Возможно, что вы еще не изучали, что такое электрический ток, какими величинами он описывается, каким законам подчиняется. Но вы же участник олимпиады по экспериментальной физике! Поэтому, если Вам какой-то закон не знаком, то откройте его самостоятельно! Пусть вам помогут рассуждения по аналогии. Электрический ток почти то же самое, что и «ток» жидкости по трубе. Представьте себе горизонтальную трубу, по которой надо прокачивать жидкость (например, нефть). Основной величиной, которая описывает течение нефти, считается объем $W$, который протекает через поперечное сечение трубы в единицу времени (эта величина называется расход). Чтобы нефть протекала по трубе к ее концам нужно приложить некоторую разность давлений $P$.  Рис. 1 Подумайте, как расход зависит от приложенной разности давлений. Конечно, расход зависит и от других параметров: свойств перекачиваемой нефти, размеров трубы. Подумайте, как, например, зависит расход от длины трубы (при неизменных остальных характеристиках). Все то же самое можно сказать и про электрический ток, текущий по проводу. Его основной характеристикой является количество заряда, протекающего через поперечное сечения провода в единицу времени. Эта величина называется силой тока $I$, измеряется в амперах (или тысячных долях ампера – миллиамперах). Чтобы по проводу протекал электрический ток, к его концам следует приложить электрическое напряжение $U$, которое создается источником, в вашей работе – батарейкой. Сила электрического тока также зависит от свойств и геометрических размеров провода, например, от его длины.  Рис. 2 Для измерения электрического напряжения и силы тока вам необходимо использовать электронный мультиметр. Инструкция по использованию мультиметра приведена в конце условия.
Часть A. Знакомство с мультиметром
Часть B. Как напряжение зависит от длины проволоки
Подключите мультиметр (в режиме измерения напряжения) непосредственно к выводам батарейки – запишите значение измеренного напряжения $U_0$, которое можно назвать напряжением холостого хода, так как в этом случае ток через батарейку пренебрежимо мал.
Соберите электрическую цепь, изображенную на рис. 3, проволока подключена на всю длину. Измерьте зависимость напряжения на участке проволоки $U_1(x)$ от его длины.Постройте график полученной зависимости.
Часть C. Как зависит сила тока от длины проволоки
Предложите простую формулу, описывающую полученную зависимость, найдите численные значения параметров этой формулы.
Соберите цепь, показанную на рис. 4.Измерьте зависимость силы тока $I_2(x)$ в этой цепи от длины подключенного участка проволоки $x$.
Часть D. Как сила тока зависит от напряжения
Покажите, что найденная зависимость может быть описана формулой \begin{equation} \begin{equation} \begin{equation} I_2 = \frac{a_2}{b_2+x}, \begin{equation} I_2 = \frac{a_2}{b_2+x}, \begin{equation} I_2 = \frac{a_2}{b_2+x}, \tag{2}\end{equation}где $a_2$, $b_2$ — постоянные величины. На основании экспериментальных данных определите численные значения этих коэффициентов.
Соберите цепь, показанную на рис. 5, в которой батарейка подключается к той же точки провода, что и мультиметр. Измерьте зависимость напряжения от длины $x$ участка проволоки в этом случае.Измерения проведите при тех же значениях длины $x$, которые вы использовали при измерениях силы тока в п. $\textbf{C1}$.
Используя данные полученные в п. и п. и п. и п. постройте график зависимости напряжения на участке проволоки $x$ от силы тока через него.
Предложите простую формулу, описывающую полученную зависимость. Найдите численные значения параметров этой формулы. Мультиметр позволяет измерять многие электрические параметры. Для выполнения вашего задания необходимо использовать мультиметр как цифровой вольтметр (измерение напряжения) и как цифровой амперметр (измерение силы тока).
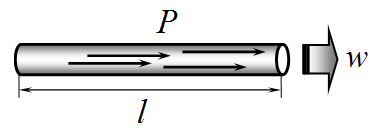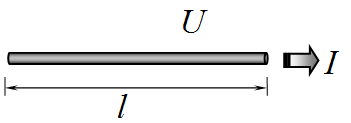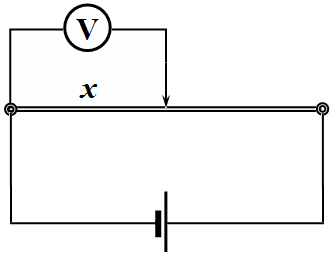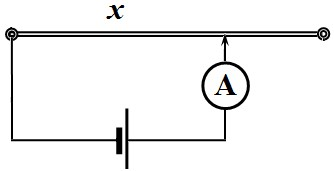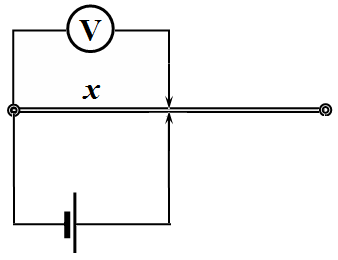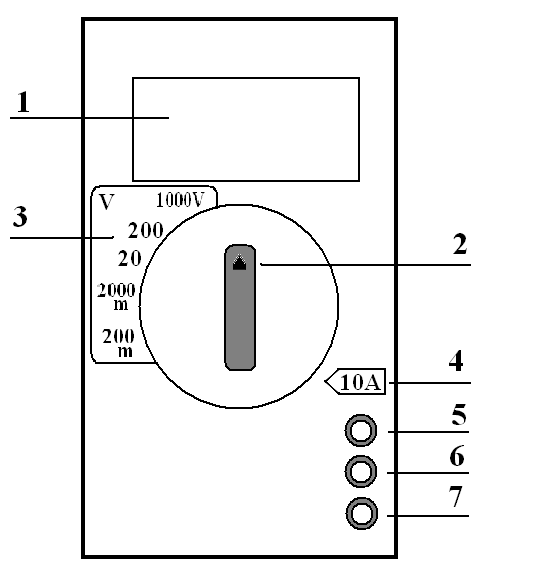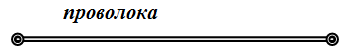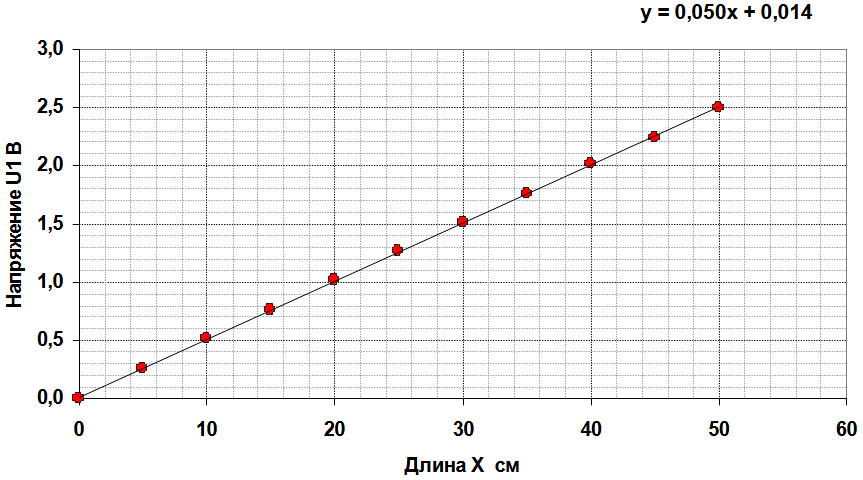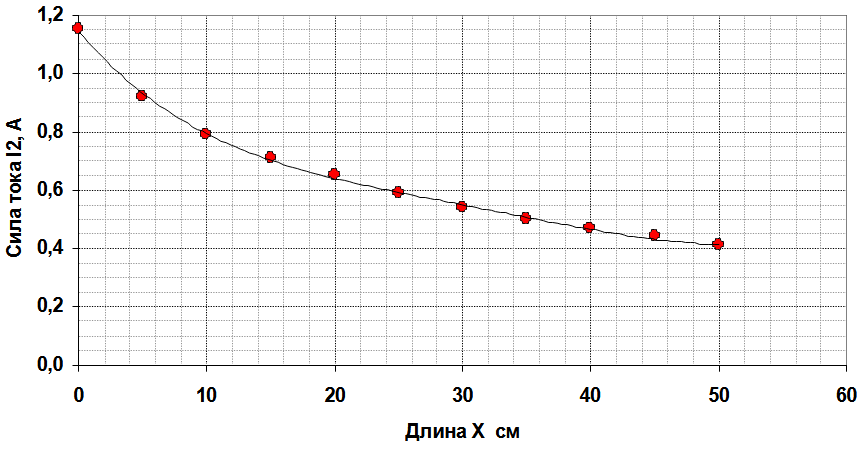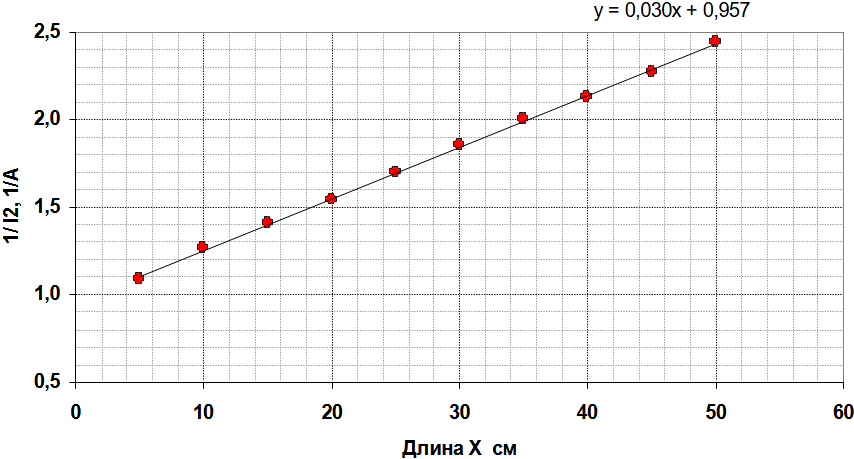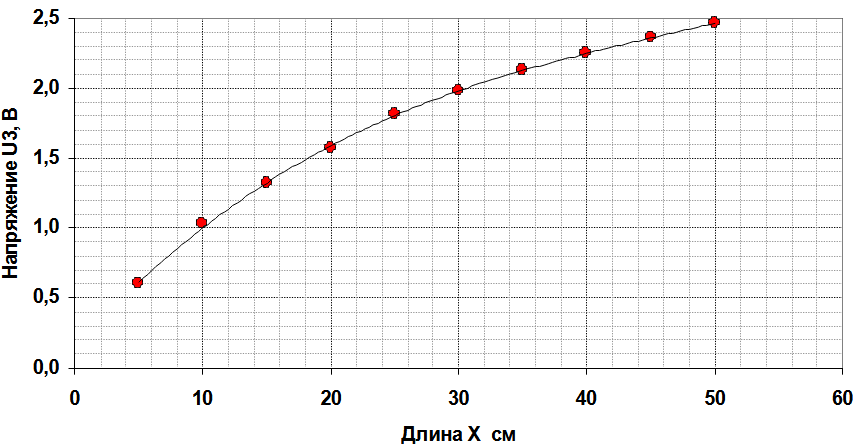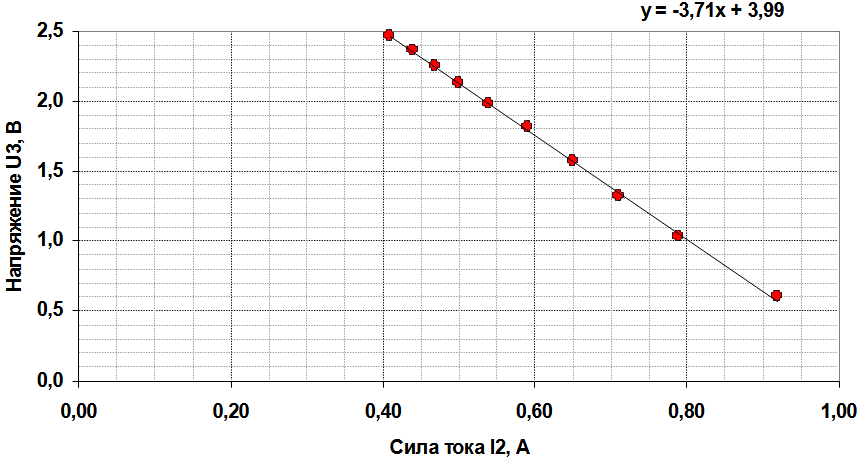
Подключите мультиметр (в режиме измерения напряжения) непосредственно к выводам батарейки – запишите значение измеренного напряжения $U_0$, которое можно назвать напряжением холостого хода, так как в этом случае ток через батарейку пренебрежимо мал.
Решение: Исходное напряжение холостого хода на батарейке лежит в пределах
Ответ: \[3.5 - 4.8~ В\]

Соберите электрическую цепь, изображенную на рис. 3, проволока подключена на всю длину. Измерьте зависимость напряжения на участке проволоки $U_1(x)$ от его длины.Постройте график полученной зависимости.

Рис. 3
Решение: Результаты всех необходимых измерений приведены в таблице ниже. Обозначения соответствуют приведенным в условии задачи. График зависимости зависимость на участке проволоки от его длины показан на рис. 1. | $x, ~см$ | $U_1, ~В$ | $I_2, ~А$ | ${I_2^{-1}}, ~А^{-1}$ | $U_2, ~В$ | | --- | --- | --- | --- | --- | | 5 | 0.26 | 0.92 | 1.087 | 0.60 | | 10 | 0.52 | 0.79 | 1.266 | 1.03 | | 15 | 0.76 | 0.71 | 1.408 | 1.32 | | 20 | 1.02 | 0.65 | 1.538 | 1.57 | | 25 | 1.26 | 0.59 | 1.695 | 1.81 | | 30 | 1.51 | 0.54 | 1.852 | 1.98 | | 35 | 1.76 | 0.50 | 2.000 | 2.13 | | 40 | 2.01 | 0.47 | 2.128 | 2.25 | | 45 | 2.24 | 0.44 | 2.273 | 2.36 | | 50 | 2.50 | 0.41 | 2.439 | 2.46 |
Ответ: | $x, ~см$ | $U_1, ~В$ | $I_2, ~А$ | ${I_2^{-1}}, ~А^{-1}$ | $U_2, ~В$ | | --- | --- | --- | --- | --- | | 5 | 0.26 | 0.92 | 1.087 | 0.60 | | 10 | 0.52 | 0.79 | 1.266 | 1.03 | | 15 | 0.76 | 0.71 | 1.408 | 1.32 | | 20 | 1.02 | 0.65 | 1.538 | 1.57 | | 25 | 1.26 | 0.59 | 1.695 | 1.81 | | 30 | 1.51 | 0.54 | 1.852 | 1.98 | | 35 | 1.76 | 0.50 | 2.000 | 2.13 | | 40 | 2.01 | 0.47 | 2.128 | 2.25 | | 45 | 2.24 | 0.44 | 2.273 | 2.36 | | 50 | 2.50 | 0.41 | 2.439 | 2.46 | Ответ: $x, ~см$$U_1, ~В$$I_2, ~А$${I_2^{-1}}, ~А^{-1}$$U_2, ~В$50.260.921.0870.60100.520.791.2661.03150.760.711.4081.32201.020.651.5381.57251.260.591.6951.81301.510.541.8521.98351.760.502.0002.13402.010.472.1282.25452.240.442.2732.36502.500.412.4392.46  График зависимости зависимость на участке проволоки от его длины показан на рис. 1.

Предложите простую формулу, описывающую полученную зависимость, найдите численные значения параметров этой формулы.
Решение: Вывод однозначный – напряжение прямо пропорционально длине проволоки:
Ответ: \[U=al,\quad a = 0.050 ~{В}/{см}\]

Соберите цепь, показанную на рис. 4.Измерьте зависимость силы тока $I_2(x)$ в этой цепи от длины подключенного участка проволоки $x$.

Рис. 4
Решение: График зависимости силы тока $I_2(x)$ в этой цепи от длины подключенного участка проволоки $x$ показан на рис. 2 (от участников не требуется). Значения приведены в таблице выше.

Покажите, что найденная зависимость может быть описана формулой  \begin{equation}  I_2 = \frac{a_2}{b_2+x},  \tag{2}\end{equation}где $a_2$, $b_2$ — постоянные величины. На основании экспериментальных данных определите численные значения этих коэффициентов.
Решение: Для проверки предложенной формулы следует построить зависимость величины, обратной силе тока, от длины участка, ${I_2^{-1}}(x)$. Ее график приведен на рис. 3.  Из вида приведенной функции следует, что обратная величина линейно зависит от длины участка\[I_2 = \frac{a_2}{b_2+x} \implies\frac{1}{I_2} = \frac{1}{a_2}x+\frac{b_2}{a_2} \tag{1}\]Построенный график подтверждает предложенную зависимость. Ее параметры могут быть найдены из уравнения построенной прямой:\[\begin{cases}1/a_2=0.030\\b_2/a_2=0.96\end{cases}\implies \tag{2}\]Отметим, что параметр $b_2$ имеет смысл внутреннего сопротивления источника и подводящих к нему проводов, измеренный в сантиметрах.
Ответ: \[a_2=33.3~А\cdot см,\qquad b_2 = 0.96\cdot a_2 = 32~см \]

Соберите цепь, показанную на рис. 5, в которой батарейка подключается к той же точки провода, что и мультиметр. Измерьте зависимость напряжения от длины $x$ участка проволоки в этом случае.Измерения проведите при тех же значениях длины $x$, которые вы использовали при измерениях силы тока в п. $\textbf{C1}$.

Рис. 5
Решение: График зависимости напряжения от длины $x$ участка проволоки показан на рис. 4 (от участников не требуется). Значения приведены в таблице выше.

Используя данные полученные в п. C1 и п. D1 постройте график зависимости напряжения на участке проволоки $x$ от силы тока через него.
Решение: Если измерения силы тока и напряжения проведены при одинаковых значения длин, то построение графика зависимости напряжения от силы тока не представляет труда (рис. 5).

Предложите простую формулу, описывающую полученную зависимость. Найдите численные значения параметров этой формулы.
Решение: Получена линейная убывающая зависимость, которая может быть описана формулой
Ответ: \[U=U_0-I_r,\quad\text{где}\quad U_0 = 3.7~В,\ r = 4.0~{В}/{А} \tag{3}\]
Темы:
E, Постоянный ток, Электричество, Цепи, Закон Ома, IEPhO